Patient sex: F
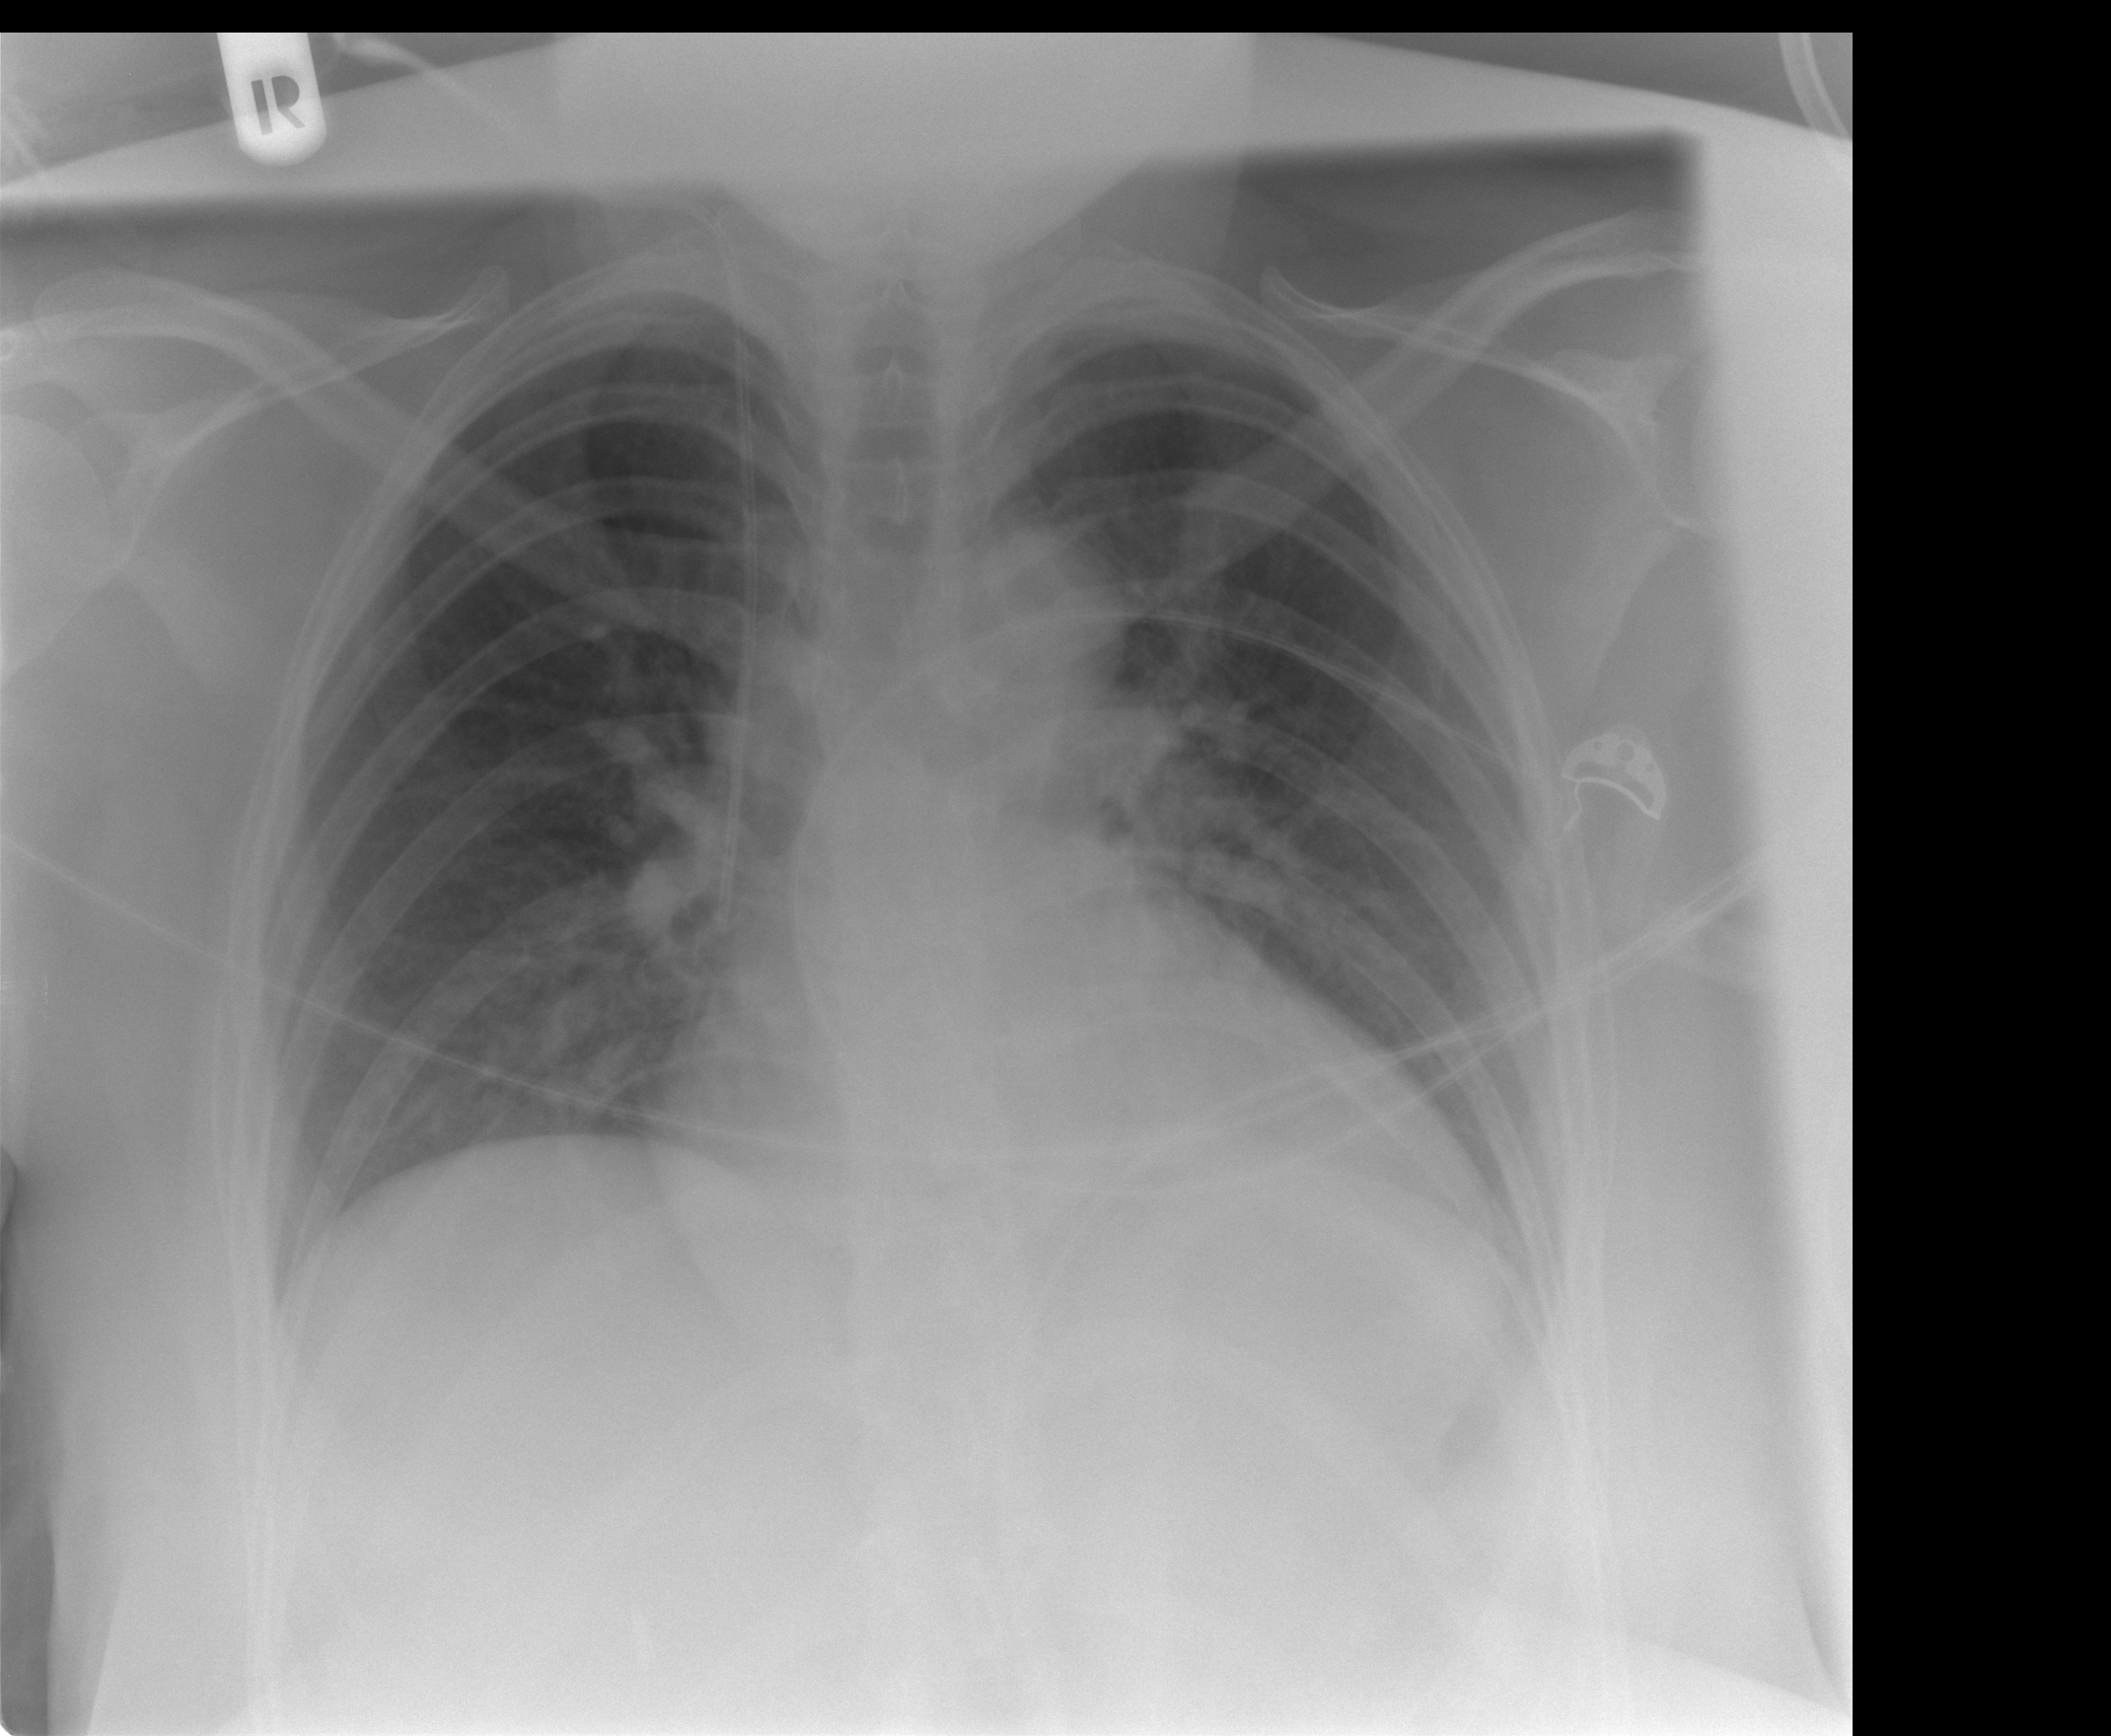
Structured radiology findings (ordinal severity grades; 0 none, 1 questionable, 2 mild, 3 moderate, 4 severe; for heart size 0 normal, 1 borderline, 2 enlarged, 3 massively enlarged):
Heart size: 0
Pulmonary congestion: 0
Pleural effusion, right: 0
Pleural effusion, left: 0
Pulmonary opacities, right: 0
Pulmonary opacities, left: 0
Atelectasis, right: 0
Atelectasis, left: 1